Question:
'''
SELECT *
FROM GNGRB.CLAIM
WHERE ZOCRECDT IS NOT NULL;
'''
SLNO Column select only 5 digit row
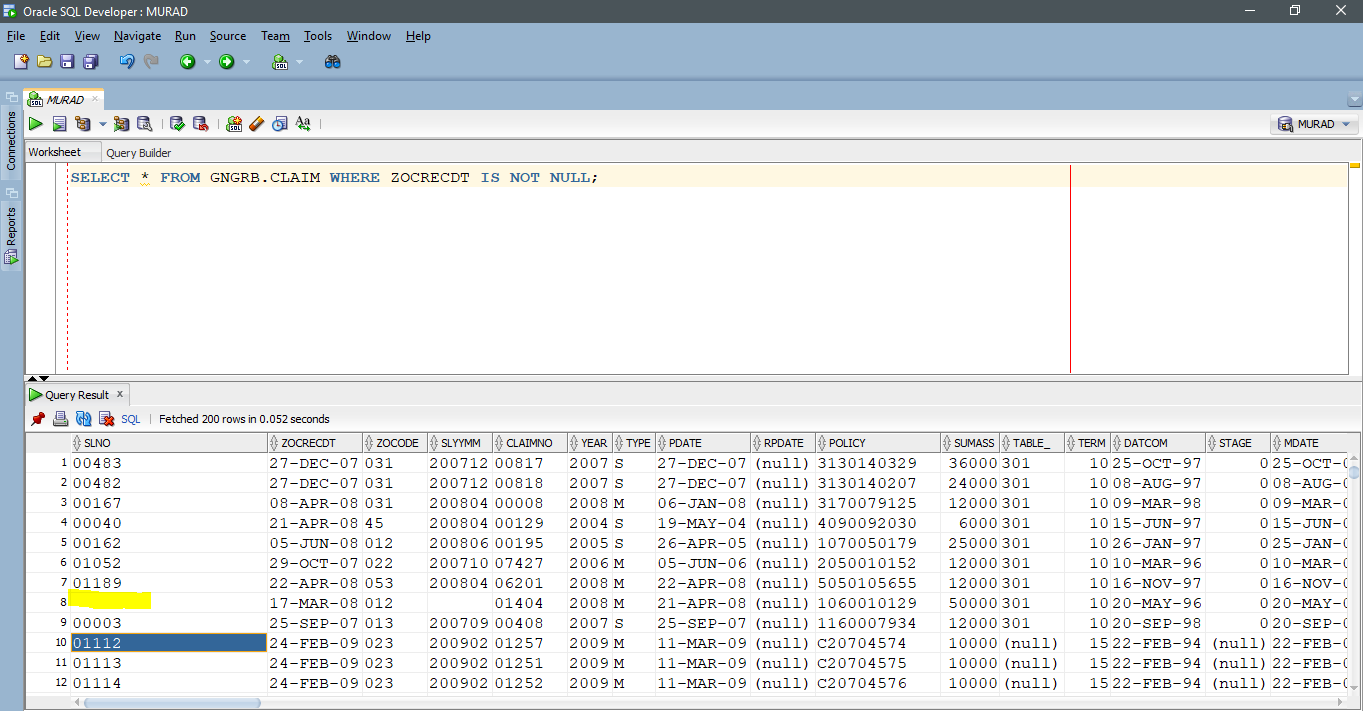
Answer: Please use length function of oracle. For e.g:
'''
select *
from table a
where length(a.column_name) = 5
'''
In your case
'''
SELECT *
FROM GNGRB.CLAIM
WHERE ZOCRECDT IS NOT NULL
and LENGTH(SLNO) = 5
'''